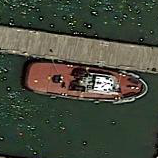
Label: Towing_vessel